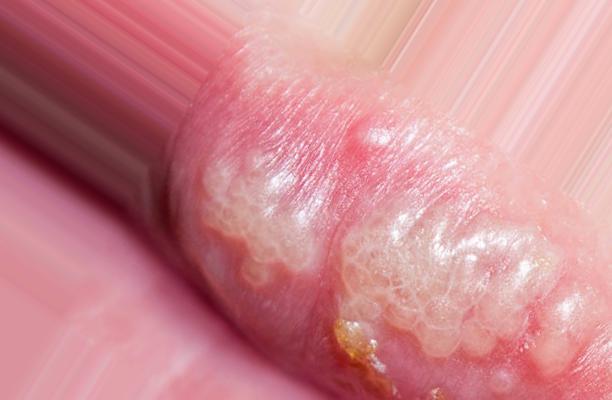
Condition: Mouth Ulcer